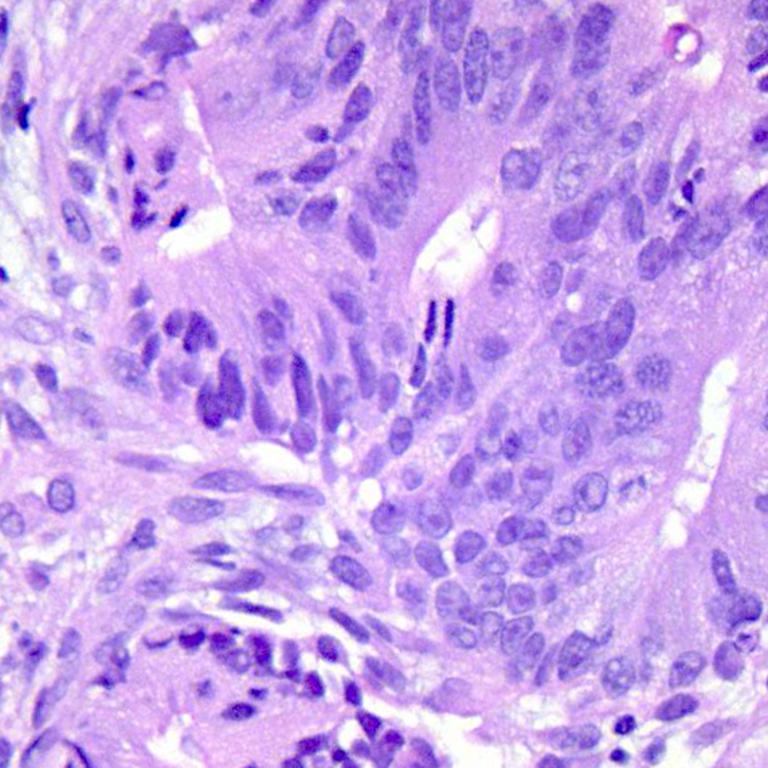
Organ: colon
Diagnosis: adenocarcinomas